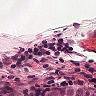
Metastatic tissue present: yes